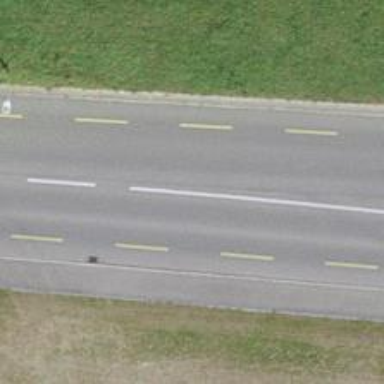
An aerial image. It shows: Primary highway with designated cycle lane on the left side and sidewalk.